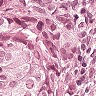
Metastatic tissue present: yes